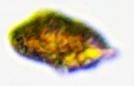
Label: Akashiwo